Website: slack
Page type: payment
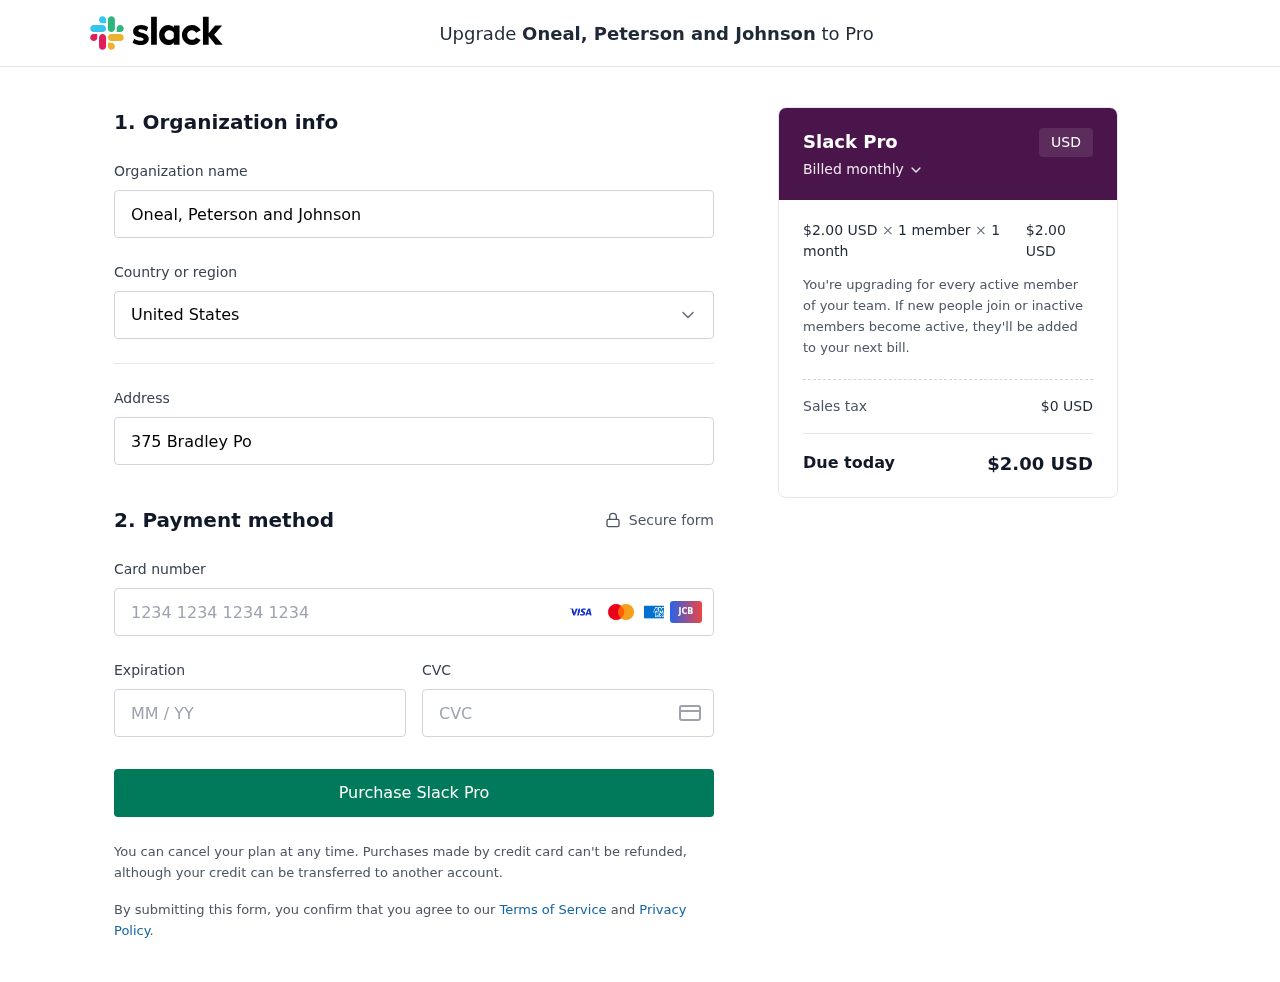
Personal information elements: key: PII_CARD_CVV
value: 506
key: PII_CARD_EXPIRY
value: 12/30
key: PII_CARD_NUMBER
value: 4989 1284 8843 7175
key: PII_COMPANY
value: Oneal, Peterson and Johnson
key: PII_COUNTRY
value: United States
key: PII_STREET
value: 375 Bradley Points Suite 785
Product elements: key: PRODUCT1_PRICE
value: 2
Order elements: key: ORDER_SUBTOTAL
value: $2.00 USD
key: ORDER_TAX
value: $0 USD
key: ORDER_TOTAL
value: $2.00 USD